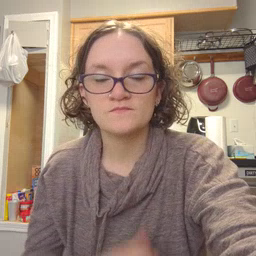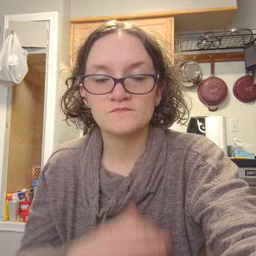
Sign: underwear